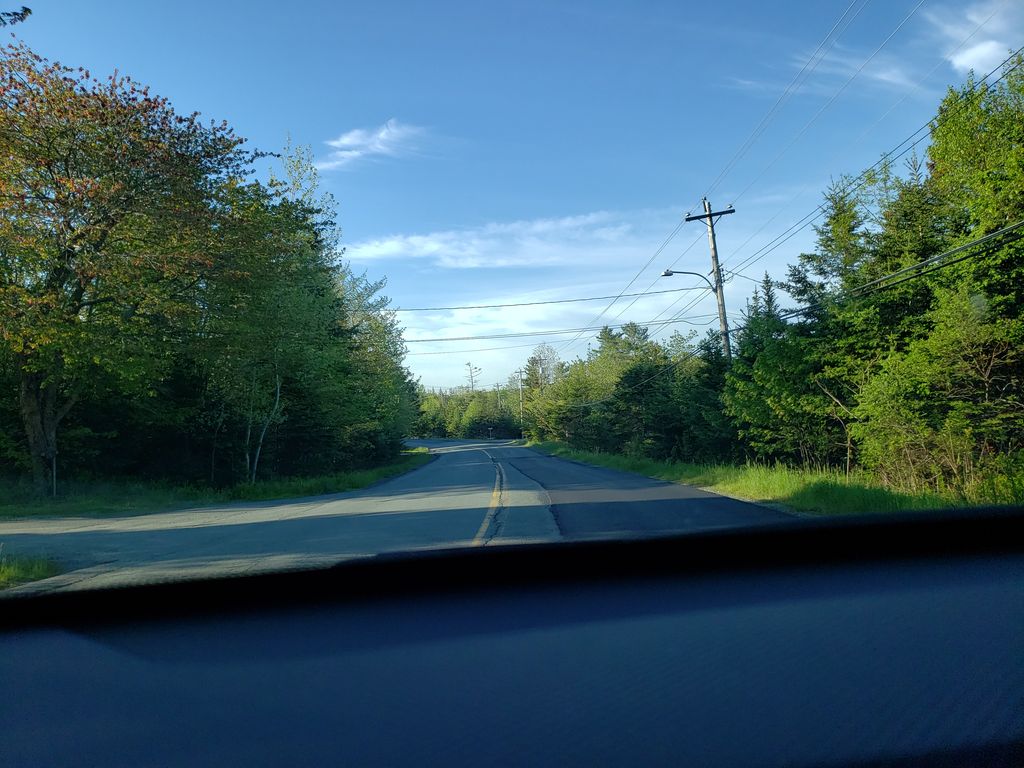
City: halifax